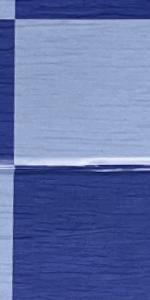
Label: Empty